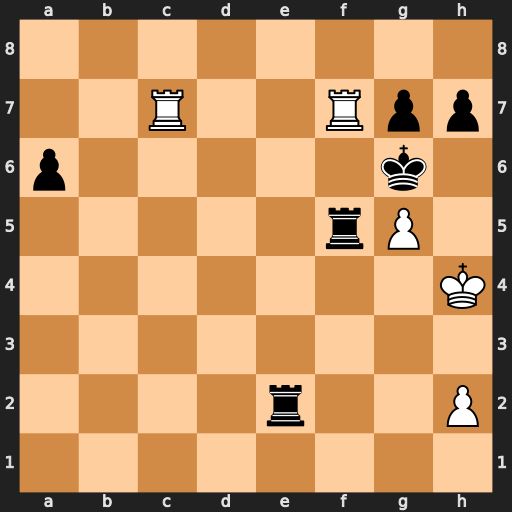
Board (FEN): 8/2R2Rpp/p5k1/5rP1/7K/8/4r2P/8
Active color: w
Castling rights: -
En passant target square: -
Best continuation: Rxg7#